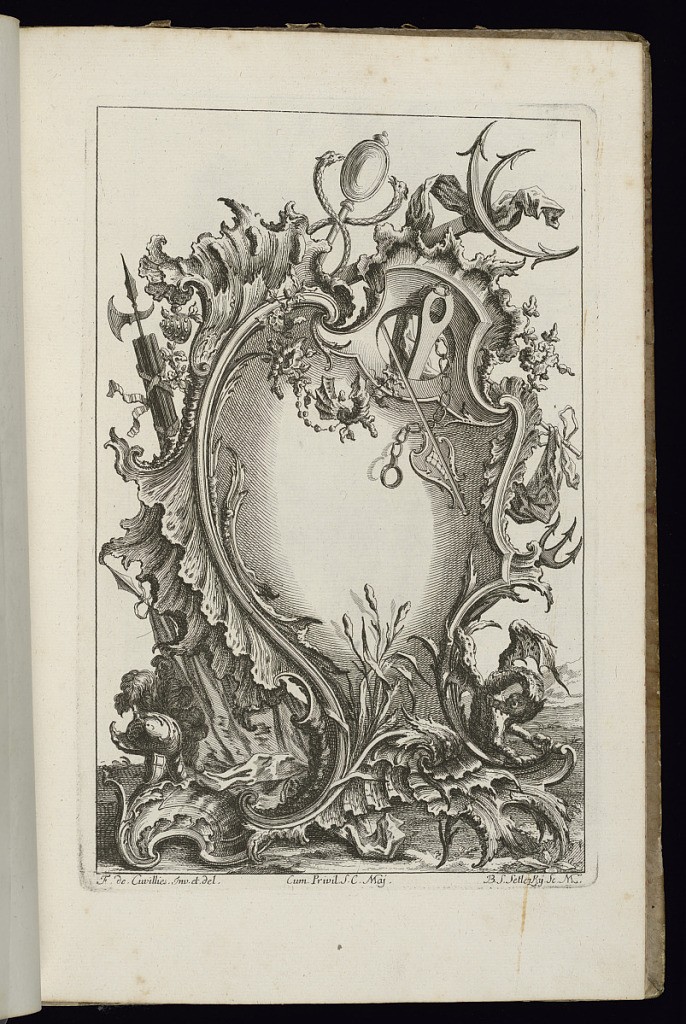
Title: Cartouche with Mercury's Staff
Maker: François de Cuvilliés the Elder, Belgian, 1695 - 1768
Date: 1738
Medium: Etching and engraving on paper
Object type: Bound print
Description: Asymmetrical blank upright rocaille cartouche topped with a mercury's staff. Additional weapons, ornament, and vegetation decorate the frame.